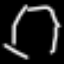
Label: octagon